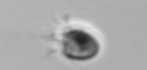
Label: Balanion